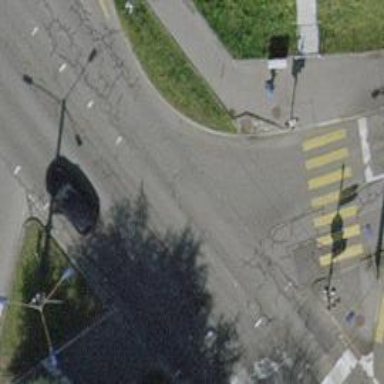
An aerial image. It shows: Secondary road with asphalt surface and trolley wire.